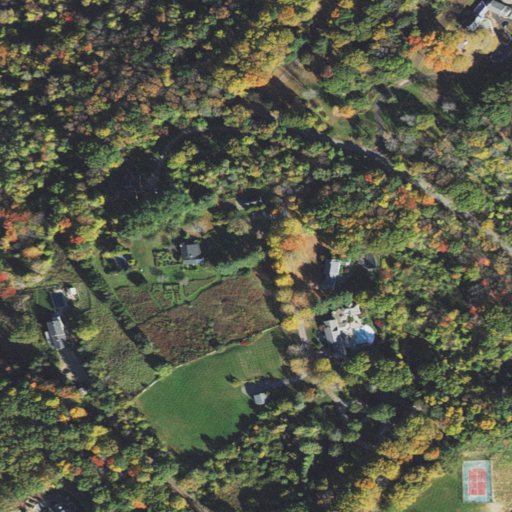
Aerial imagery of mountain in Massachusetts named Isleys Hill containing deciduous forest, mixed forest, pasture, open development, low intensity development, evergreen forest, woody wetlands, and high intensity development